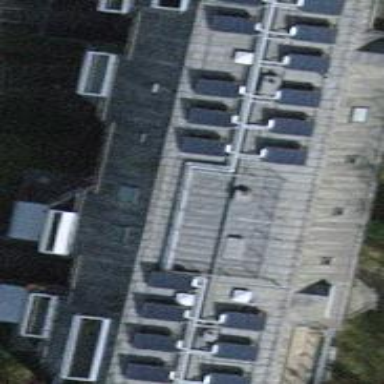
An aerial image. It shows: Building with mansard roof design.